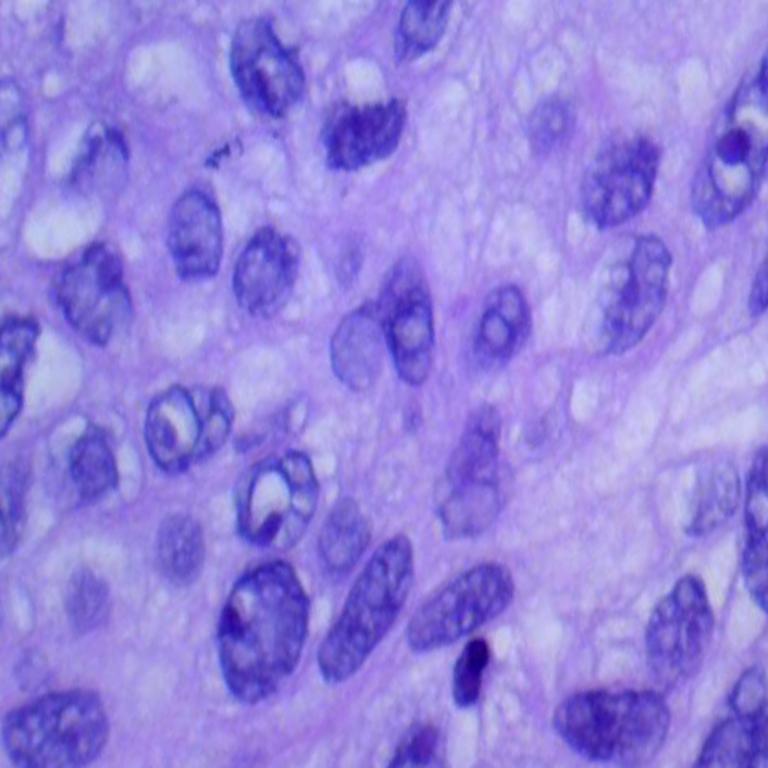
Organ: lung
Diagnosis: squamous carcinomas